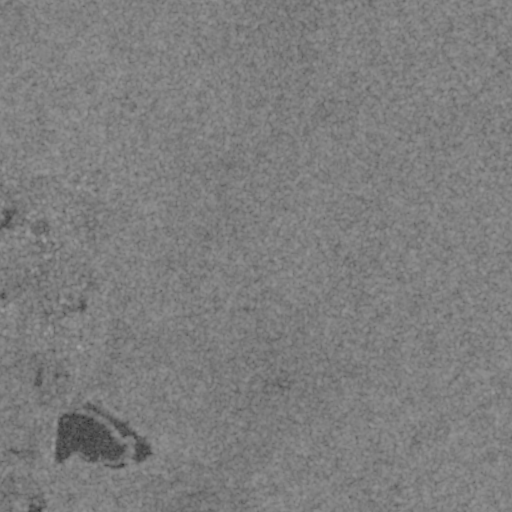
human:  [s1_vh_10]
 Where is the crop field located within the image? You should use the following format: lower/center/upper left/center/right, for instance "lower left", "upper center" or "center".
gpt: The crop field is located in the lower left of the image.
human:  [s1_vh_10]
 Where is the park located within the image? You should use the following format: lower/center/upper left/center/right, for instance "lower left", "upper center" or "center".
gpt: The park is located in the lower left of the image.
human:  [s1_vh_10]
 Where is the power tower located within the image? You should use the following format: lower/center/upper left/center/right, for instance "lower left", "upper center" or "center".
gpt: The power tower is located in the lower left of the image.
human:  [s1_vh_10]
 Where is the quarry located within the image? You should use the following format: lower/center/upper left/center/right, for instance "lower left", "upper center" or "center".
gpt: The quarry is located in the upper left of the image.
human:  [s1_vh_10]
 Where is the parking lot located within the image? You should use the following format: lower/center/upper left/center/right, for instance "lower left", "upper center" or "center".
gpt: There is no parking lot in the image.

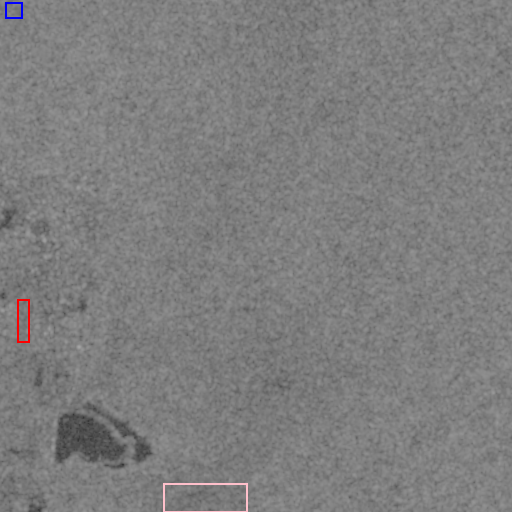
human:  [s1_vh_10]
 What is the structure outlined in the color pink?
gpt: The structure outlined in pink is a crop field.
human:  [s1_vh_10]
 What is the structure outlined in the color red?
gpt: The structure outlined in red is a park.
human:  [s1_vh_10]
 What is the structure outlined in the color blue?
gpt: The structure outlined in blue is a quarry.
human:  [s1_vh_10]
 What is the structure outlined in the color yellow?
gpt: There is no yellow outline.